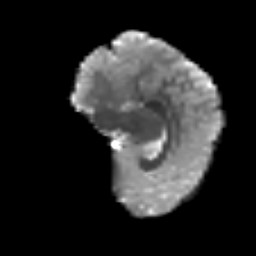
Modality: T2w
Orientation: sagittal
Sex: female
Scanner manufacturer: siemens
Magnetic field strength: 3 T
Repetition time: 5 s
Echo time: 0.071 s